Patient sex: M
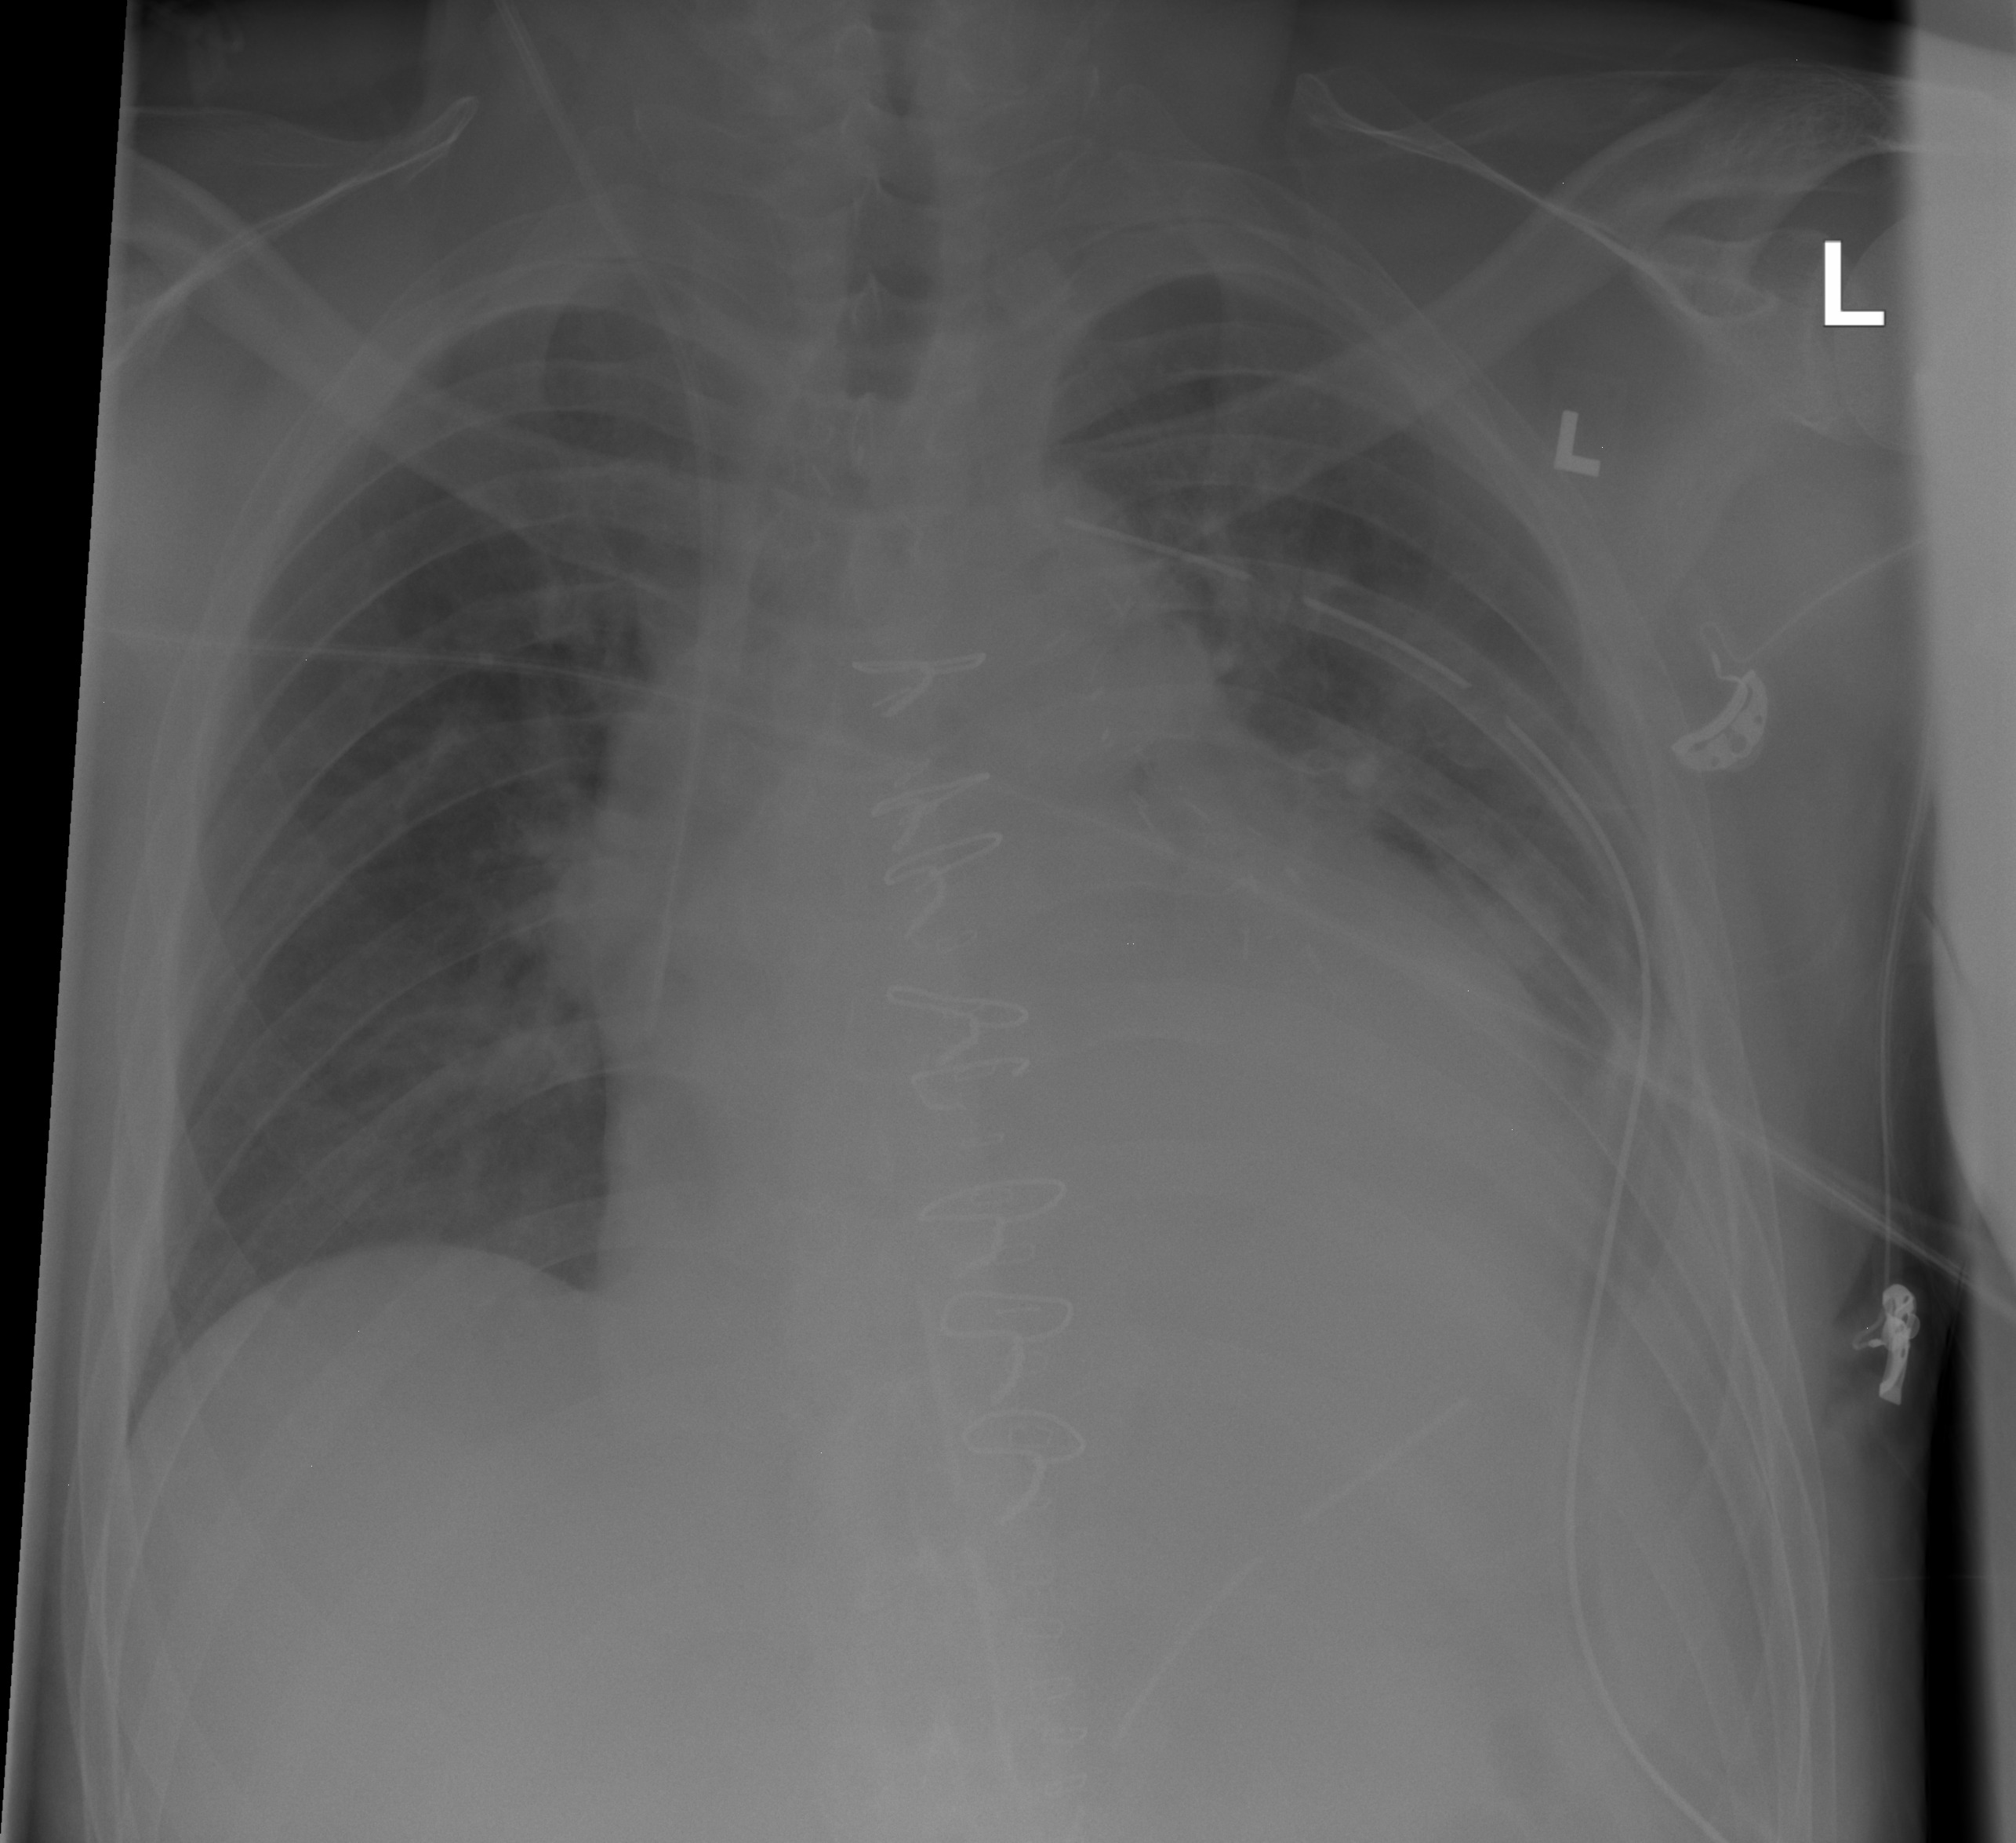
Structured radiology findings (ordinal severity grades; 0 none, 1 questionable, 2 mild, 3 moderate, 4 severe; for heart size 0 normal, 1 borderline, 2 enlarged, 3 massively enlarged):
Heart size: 2
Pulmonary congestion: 0
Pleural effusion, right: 0
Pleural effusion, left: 2
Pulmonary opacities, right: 0
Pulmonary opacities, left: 0
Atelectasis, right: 0
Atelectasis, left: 0